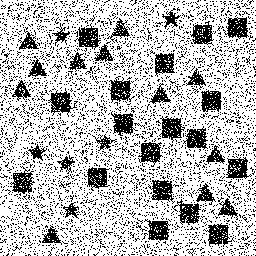
Squares: 18
Triangles: 12
Stars: 6
Total shapes: 36